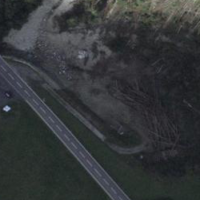
EUNIS habitat code: 31
Species observed at this site:
Pholidoptera griseoaptera
Miramella alpina
Chorthippus brunneus
Chorthippus biguttulus
Roeseliana roeselii